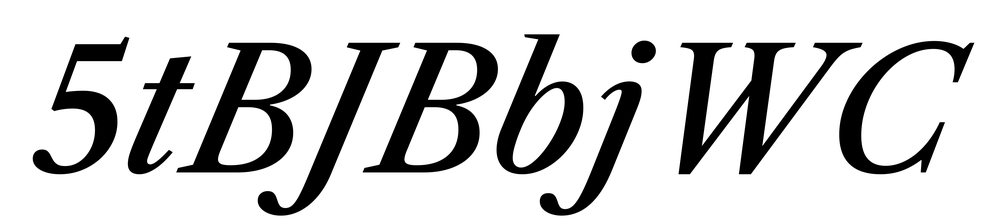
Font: LibreCaslonText-Italic_Medium_Italic